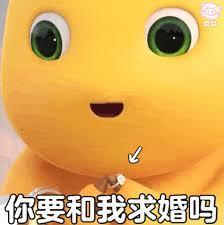
Label: nailong